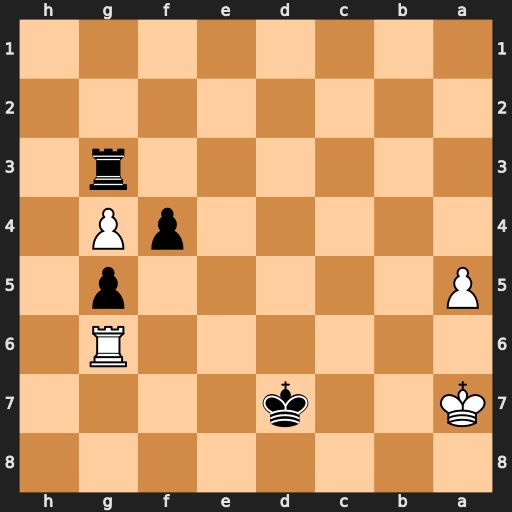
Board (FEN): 8/K2k4/6R1/P5p1/5pP1/6r1/8/8
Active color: b
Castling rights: -
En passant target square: -
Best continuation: Rxg4 Kb6 f3